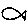
Label: fish